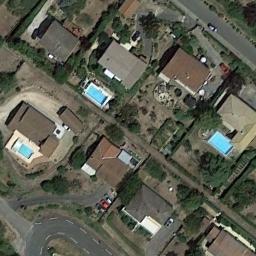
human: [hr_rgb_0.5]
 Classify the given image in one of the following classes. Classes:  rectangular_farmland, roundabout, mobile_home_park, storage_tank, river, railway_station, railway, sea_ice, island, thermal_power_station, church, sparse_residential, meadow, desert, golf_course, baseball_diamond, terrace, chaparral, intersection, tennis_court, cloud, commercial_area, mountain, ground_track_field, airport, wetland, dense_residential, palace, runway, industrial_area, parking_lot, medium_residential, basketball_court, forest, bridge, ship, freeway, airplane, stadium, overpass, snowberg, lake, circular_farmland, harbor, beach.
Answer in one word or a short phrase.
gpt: medium_residential